Question: how to get the width of each previous elements and sum them up (after page load)
Then put the value in each element data attribute
This is the code on jsfiddle <URL>
so how to make this code
'''
<ul>
<li style="width:130px">Num 1</li>
<li style="width:150px">Num 2</li>
<li style="width:140px">Num 3</li>
<li style="width:175px">Num 4</li>
<li style="width:100px">Num 5</li>
</ul>
'''
to be like this
'''
<ul>
<li style="width:130px" data-num="0">Num 1</li>
<li style="width:150px" data-num="130">Num 2</li>
<li style="width:140px" data-num="280">Num 3</li>
<li style="width:175px" data-num="420">Num 4</li>
<li style="width:100px" data-num="595">Num 5</li>
</ul>
'''
This image to explain more clearly what I want

I hope I've explained what I want well
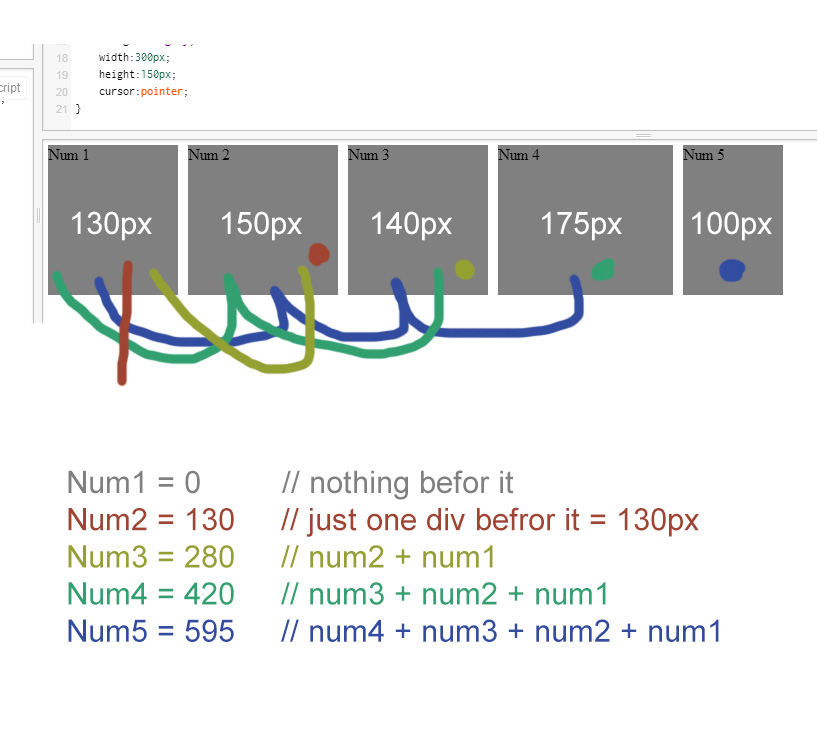
Answer: An easy way to do it is like that : <URL>
you save a var an add the width of the element in the each :
'''
(function(){
var total = 0;
$('li').each(function() {
$(this).attr('data-num', total)
total += $(this).width()
});
})();
'''
This method allow you to reduce the number of 'each' to 1